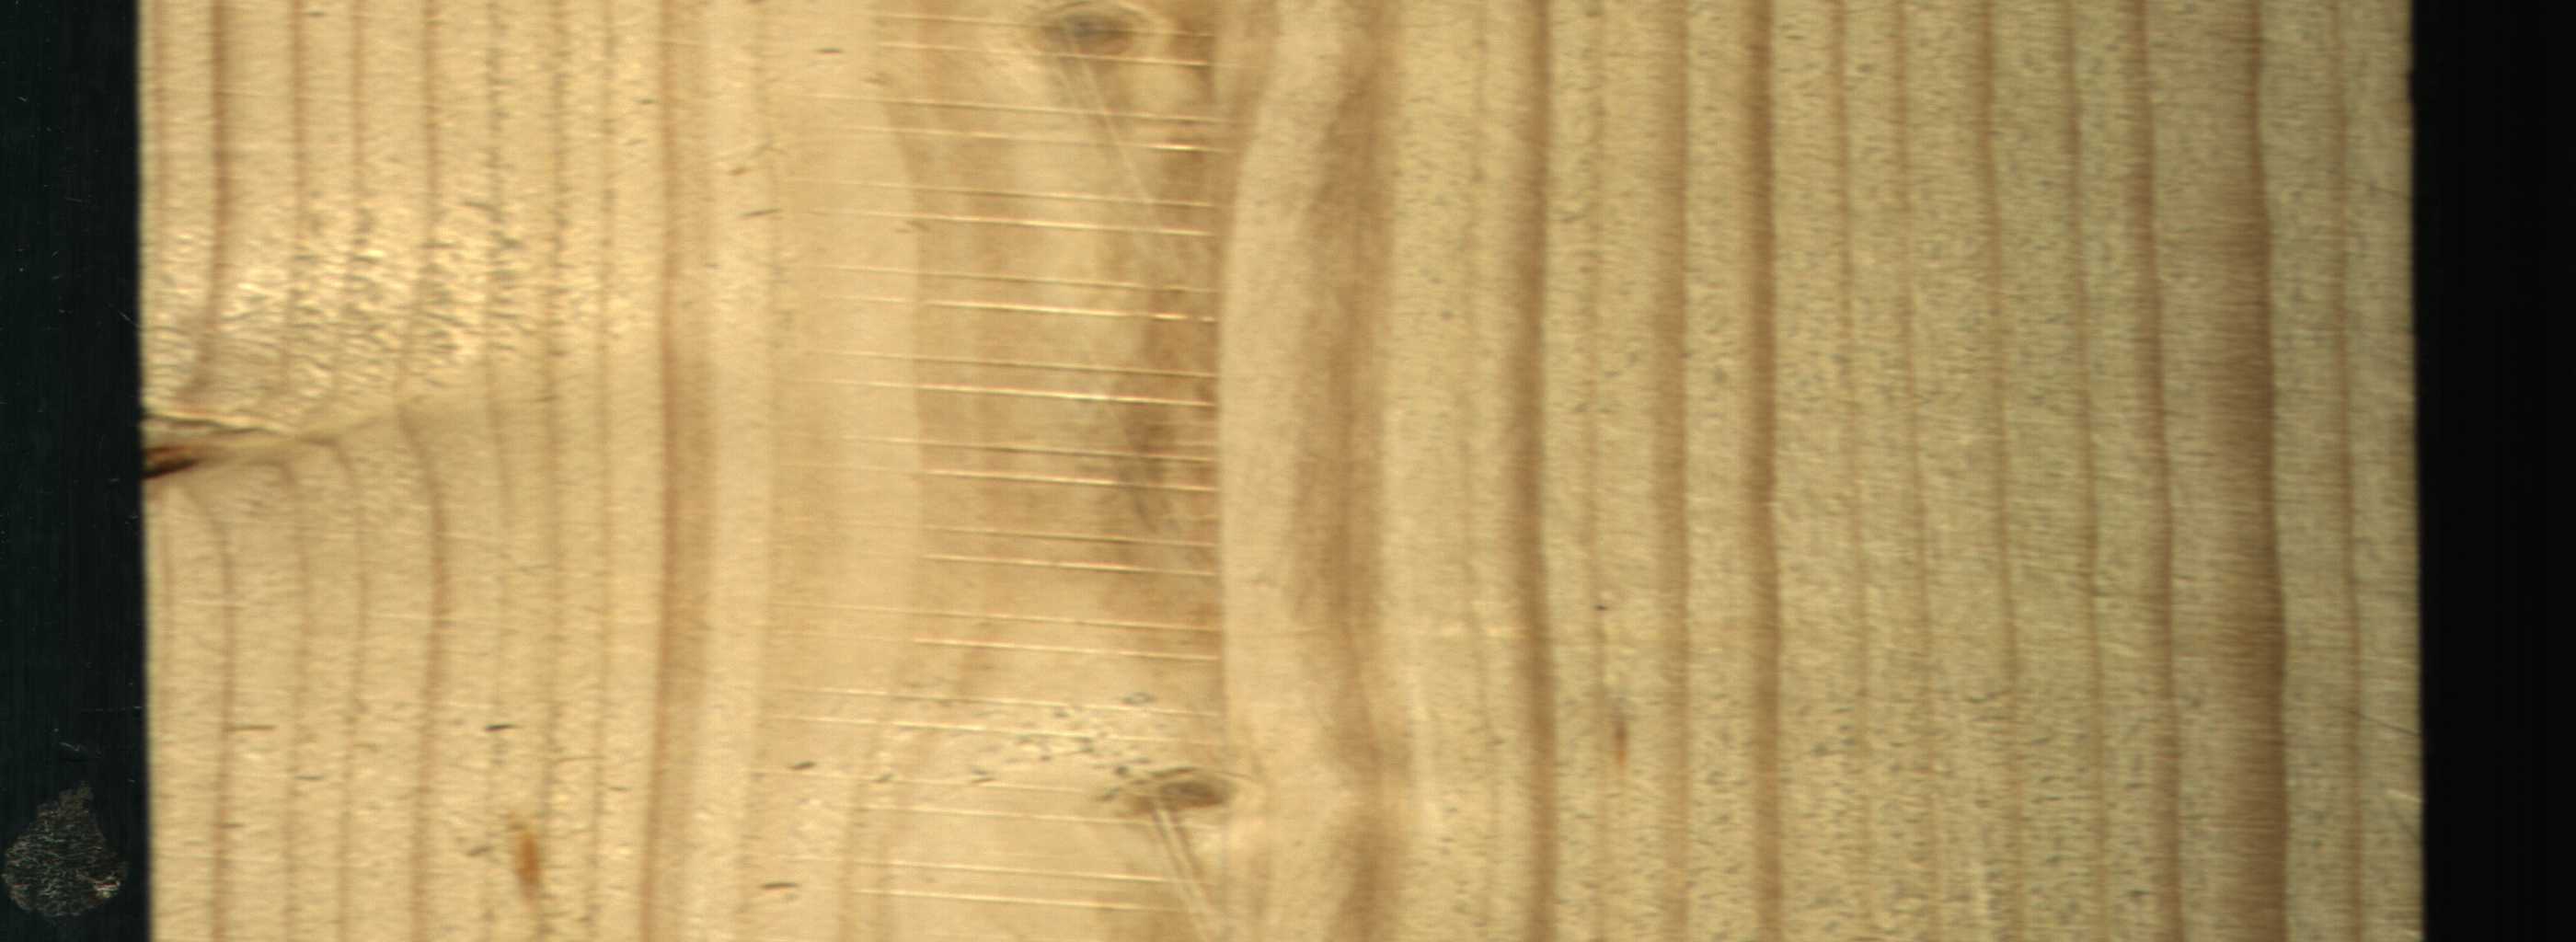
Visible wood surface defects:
Dead_Knot
Live_Knot
Live_Knot